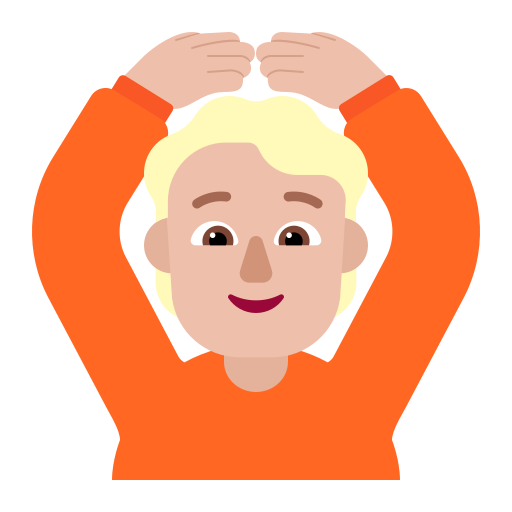
person gesturing ok flat  light